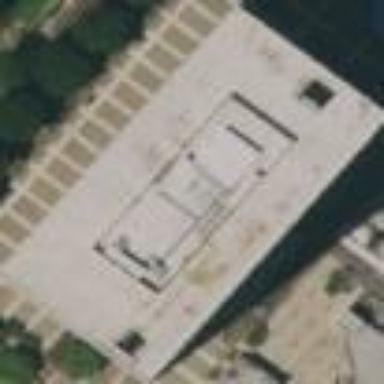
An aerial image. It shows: Commercial building with flat concrete roof.